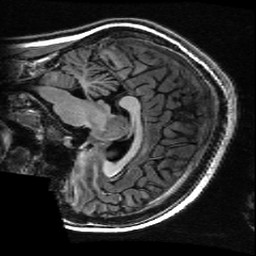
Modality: T1w
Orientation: sagittal
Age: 20
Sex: female
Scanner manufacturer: ge
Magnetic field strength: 3 T
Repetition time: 0.01144 s
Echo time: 0.005012 s